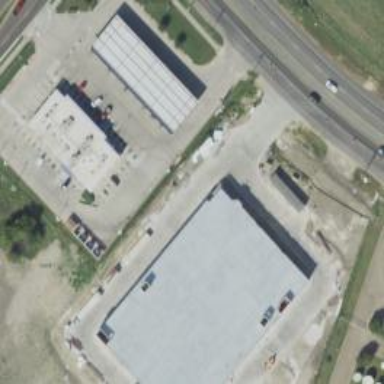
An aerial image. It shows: Commercial building with storage rental shop inside.